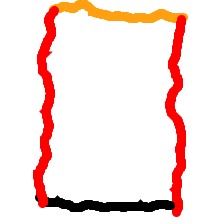
Shape: rectangle